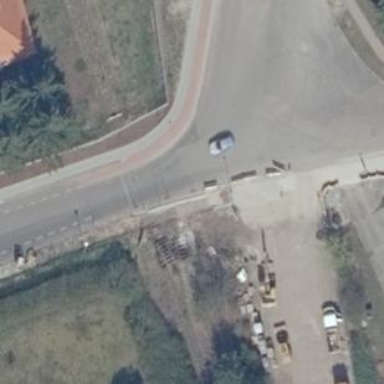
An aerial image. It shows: Tertiary road with asphalt surface and cycle lane on both sides.